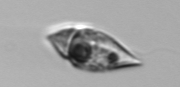
Label: Amphidinium